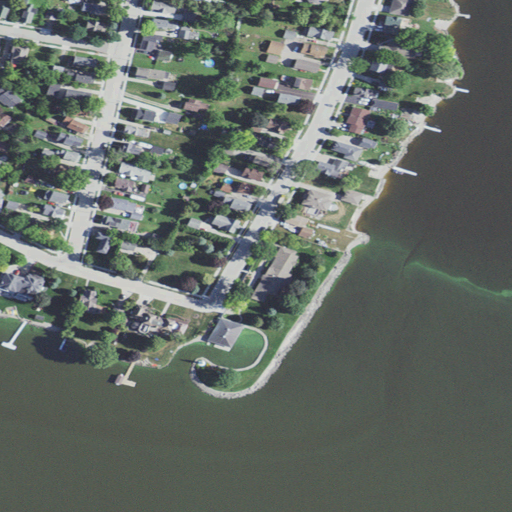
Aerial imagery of cape in Wisconsin named Brays Point containing open water, low intensity development, medium intensity development, and open development